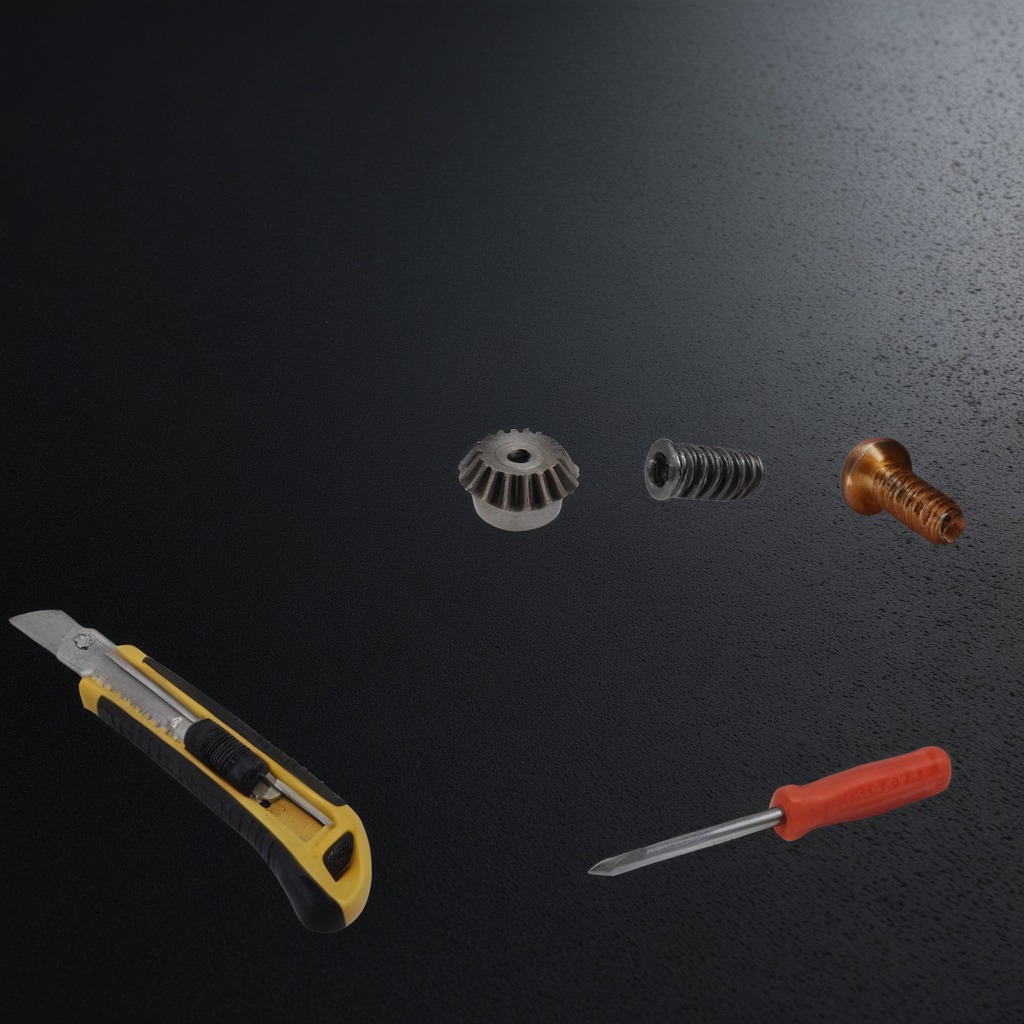
A steel gear with teeth, a utility knife, a metal machine screw, a coiled metal spring, and a screwdriver are lying on a clean granite tabletop covered with a black rubber mat inside a workshop at night dim ambient light soft shadows worn but beneath the mat.